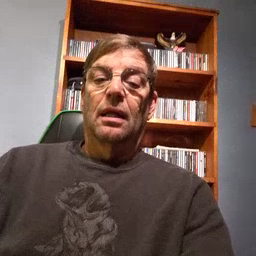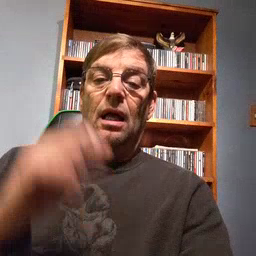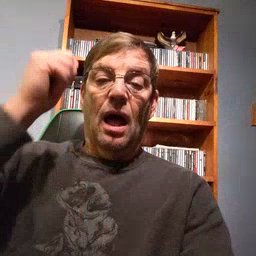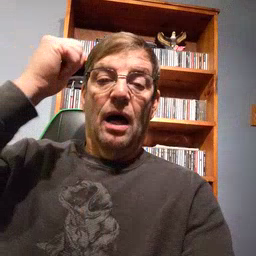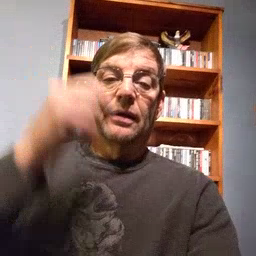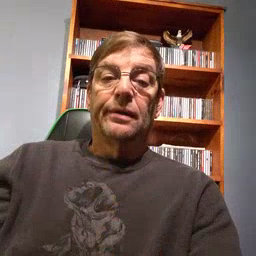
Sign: aunt